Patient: sex M, age 94
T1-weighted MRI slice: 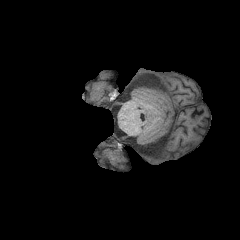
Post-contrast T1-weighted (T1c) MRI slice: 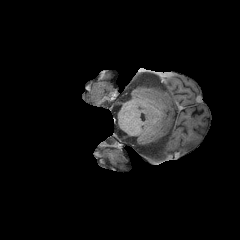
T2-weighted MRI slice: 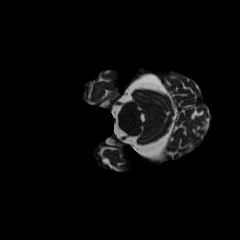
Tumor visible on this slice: no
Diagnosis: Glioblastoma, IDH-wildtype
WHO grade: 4